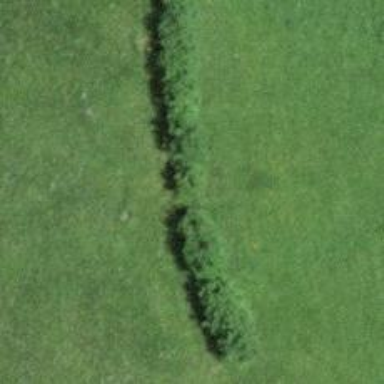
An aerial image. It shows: Hedge barrier.